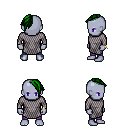
a pixel art fantasy rpg character, male body template, dark elf, purple skin, chain mail, magenta pants, green long mohawk hairstyle, bracelets, four views (front, back, left, right), 2x2 character sprite sheet, small pixel art, hard edges, no anti-aliasing